九年级 · 组合几何学
(10 分) 如图, 在 $\triangle A C B$ 中, $\angle C=90^{\circ}, A C=6, B C=8$. $D$ 是 $B C$ 上一点, 以 $A D$为直径的 $\odot O$ 交 $A B$ 于点 $E, C$ 关于圆心 $O$ 的对称点为 $F$, 连接 $E F$.

(1)当 $D$ 为 $B C$ 中点时, 求 $A E$ 的长.

(2)若 $C D, D E, E F$ 中有两条弧相等时, 求 $B D$ 的长.

(3)作点 $O$ 关于 $A B$ 的对称点 $O^{\prime}$, 当 $O^{\prime}$ 落在 $\angle A E F$ 内部 (不含边界) 时, 请直接写出 $C D$的取值范围.

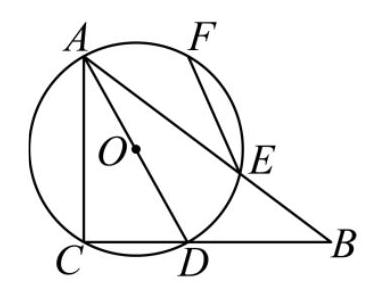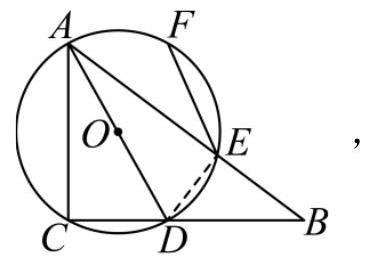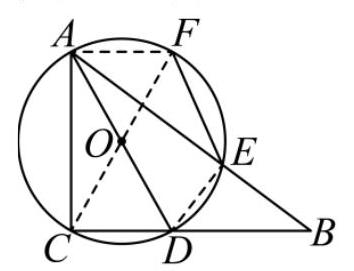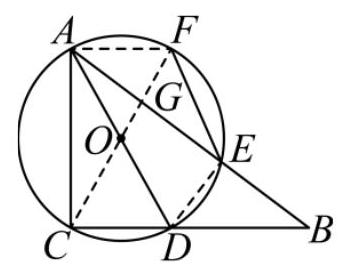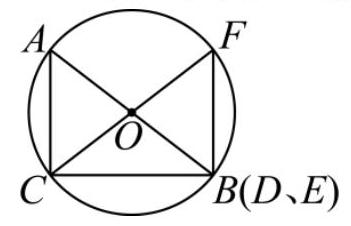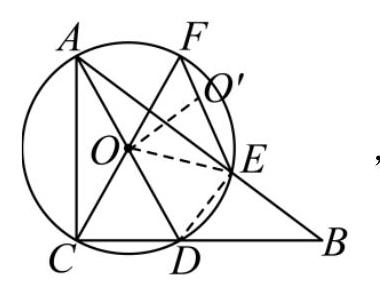
答案:  (1) $\frac{34}{5}$

(2) 5 或 $\frac{25}{4}$ 或 $\frac{7}{2}$

(3) $3<C D<8$

解析: (1) 由勾股定理可得 $A B=10$, 连接 $D E$, 则 $\angle A E D=90^{\circ}$, 由 $D$ 为 $B C$ 中点可得 $C D=4$, $A D=2 \sqrt{13}$, 设 $D E=x$, 根据 $S_{\triangle A B C}=S_{\triangle A C D}+S_{\triangle A B D}$ 可得 $24=12+5 x$, 求出 $x$ 的值可得 $D E=\frac{12}{5}$,最后由勾股定理进行计算即可得到答案;

（2）分三种情况: 当 $C D=D E$ 时; 当 $E F=D E$ 时; 当 $E F=C D$ 时, 分别进行求解即可得到答案;

（3）当点 $B$ 、点 $D$ 重合时, 此时 $O$ 和 $O^{\prime}$ 也重合, $C D$ 最大为 8 , 当 $O^{\prime}$ 在 $E F$ 上时, 此时 $C D$最小, 连接 $D E, O E$, 由圆周角定理及等腰三角形的性质可得 $\angle C A D=\angle E A D$, 证明

Rt $\triangle A C D \cong$ Rt $\triangle A E D(\mathrm{HL})$ 得到 $A E=A C=6$, 则 $B E=4$, 设 $C E=D E=x$, 则 $B D=8-x$,

由勾股定理得 $x^{2}+4^{2}=(8-x)^{2}$, 求出 $x$ 的值即可得出 $C D$ 的长, 再根据 $O^{\prime}$ 落在 $\angle A E F$ 内部(不含边界）即可得到答案.

【详解】(1) 解: $\because A C=6, B C=8, \angle C=90^{\circ}$,

$\therefore A B=\sqrt{A C^{2}+B C^{2}}=\sqrt{6^{2}+8^{2}}=10$,

如图, 连接 $D E$,

$\because A D$ 是直径,

$\therefore \angle A E D=90^{\circ}$,

$\because D$ 为 $B C$ 的中点,

$\therefore C D=B D=\frac{1}{2} B C=4$,

$\therefore A D=\sqrt{A C^{2}+C D^{2}}=\sqrt{6^{2}+4^{2}}=2 \sqrt{13}$,

设 $D E=x$ ，

$\because S_{\triangle A B C}=\frac{1}{2} A C \cdot B C=\frac{1}{2} \times 6 \times 8=24, \quad S_{\triangle A C D}=\frac{1}{2} A C \cdot C D=\frac{1}{2} \times 6 \times 4=12$,

$S_{\triangle A B D}=\frac{1}{2} A B \cdot D E=\frac{1}{2} \times 10 \times D E=5 x, \quad S_{\triangle A B C}=S_{\triangle A C D}+S_{\triangle A B D}$,

$\therefore 24=12+5 x$,

解得: $x=\frac{12}{5}$,
$\therefore D E=\frac{12}{5}$,

$\therefore A E=\sqrt{A D^{2}-D E^{2}}=\sqrt{(2 \sqrt{13})^{2}-\left(\frac{12}{5}\right)^{2}}=\frac{34}{5} ;$

(2) 解: (1)当 $C D=D E$ 时, 则 $\angle C A D=\angle B A D, D E=C D$,

设 $D E=C D=x$, 则 $S_{\triangle A C D}=\frac{1}{2} A C \cdot C D=\frac{1}{2} \times 6 \times x=3 x, \quad S_{\triangle A B D}=\frac{1}{2} A B \cdot D E=\frac{1}{2} \times 10 \times D E=5 x$,

$\because S_{\triangle A B C}=S_{\triangle A C D}+S_{\triangle A B D}$,

$\therefore 3 x+5 x=24$,

解得: $x=3$,

$\therefore C D=3$,

$\therefore B D=B C-C D=8-3=5$;

(2) 当 $E F=D E$ 时, $\angle D A E=\angle F A E, D E=E F$,

如图, 连接 $A F, C F$,

$\because C, F$ 关于圆心 $O$ 对称,

$\therefore C 、 O 、 F$ 在一条直线上,

$\therefore C F$ 为直径,

$\therefore \angle C A F=90^{\circ}$,

$\therefore \angle F A E+\angle B A D+\angle C A D=90^{\circ}$,

$\because \angle C A D+\angle D A B+\angle B=90^{\circ}$,

$\therefore \angle B=\angle F A E=\angle D A E$,

$\therefore A D=B D$,

设 $B D=x$, 则 $C D=8-x, A D=B D=x$,

$\therefore 6^{2}+(8-x)^{2}=x^{2}$,

解得: $x=\frac{25}{4}$,

$\therefore B D=\frac{25}{4}$;

(3)当 $E F=C D$ 时, 则 $\angle F A E=\angle C A D, C D=E F$,

如图, 设 $C F$ 交 $A B$ 于点 $G$,

$\because O A=O C$,

$\therefore \angle O A C=\angle O C A$,

$\because \angle C A O+\angle O A G+\angle F A G=90^{\circ}$,

$\therefore \angle A C O+\angle O A G+\angle C A D=90^{\circ}$, 即 $\angle A C G+\angle C A G=90^{\circ}$,

$\therefore \angle A G C=180^{\circ}-\angle A C G-\angle C A G=90^{\circ}$,

$\because S_{\triangle A B C}=\frac{1}{2} A C \cdot B C=\frac{1}{2} \times 6 \times 8=24, \quad S_{\triangle A B C}=\frac{1}{2} A B \cdot C G=\frac{1}{2} \times 10 \times C G=5 C G$,

$\therefore 5 C G=24$,

$\therefore C G=\frac{24}{5}$,

$\therefore A G=\sqrt{A C^{2}-C G^{2}}=\frac{18}{5}$,

设半径为 $r$, 则 $O G=C G-r=\frac{24}{5}-r$,

$\because A G^{2}+O G^{2}=A O^{2}$,

$\therefore r^{2}=\left(\frac{24}{5}-r\right)^{2}+\left(\frac{18}{5}\right)^{2}$,

解得: $r=\frac{15}{4}$,

$\therefore A D=\frac{15}{2}$,

$\therefore C D=\frac{9}{2}$,

$\therefore B D=8-\frac{9}{2}=\frac{7}{2}$,

综上所述: $B D$ 的长为 5 或 $\frac{25}{4}$ 或 $\frac{7}{2}$;

（3）解：如图, 当点 $B$ 、点 $D$ 重合时, 此时 $O$ 和 $O^{\prime}$ 也重合, $C D$ 最大为 8 ,

如图, 当 $O^{\prime}$ 在 $E F$ 上时, 此时 $C D$ 最小, 连接 $D E, O E$,

则 $\angle O E A=\angle F E A$,

$\therefore \angle A C F=\angle F E A$,

$\because O A=O C=O E$,

$\therefore \angle C A O=\angle A C O, \angle O A E=\angle O E A$,

$\therefore \angle C A O=\angle E A O$, 即 $\angle C A D=\angle E A D$,

$\therefore C D=D E$,

$\because A D$ 为直径,

$\therefore \angle A C D=\angle A E D=90^{\circ}$,

$\because A D=A D$,

$\therefore \mathrm{Rt} \triangle A C D \xlongequal{\mathrm{Rt}} \triangle A E D(\mathrm{HL})$,

$\therefore A E=A C=6$,

$\therefore B E=A B-A E=10-6=4$,

设 $C D=D E=x$, 则 $B D=B C-C D=8-x$,

$\because D E^{2}+B E^{2}=B D^{2}$,

$\therefore x^{2}+4^{2}=(8-x)^{2}$,

解得: $x=3$,

$\therefore C D=3$,

$\because O^{\prime}$ 落在 $\angle A E F$ 内部（不含边界),

$\therefore 3<C D<8$.

【点睛】本题考查了圆周角定理、三角形全等的判定与性质、勾股定理、三角形面积的计算、等腰三角形的判定与性质等知识点, 熟练掌握以上知识点, 添加适当的辅助线, 采用分类讨论的思想解题, 是解此题的关键.